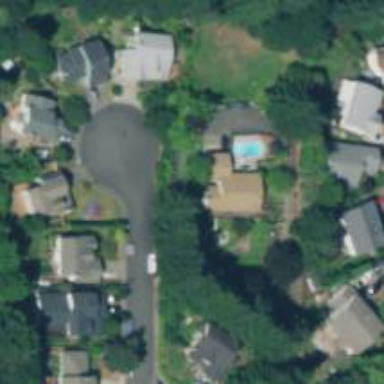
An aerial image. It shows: Residential road with sidewalk on the left.